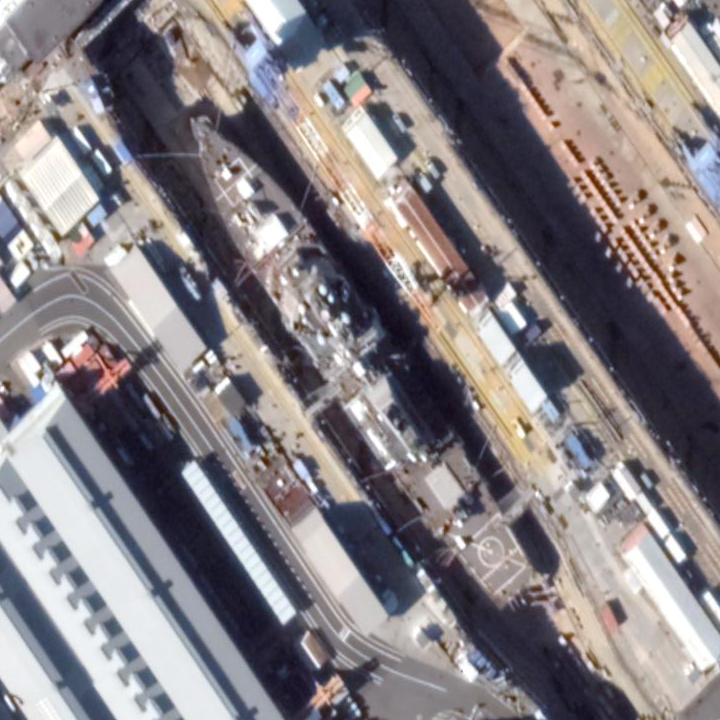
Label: destroyer